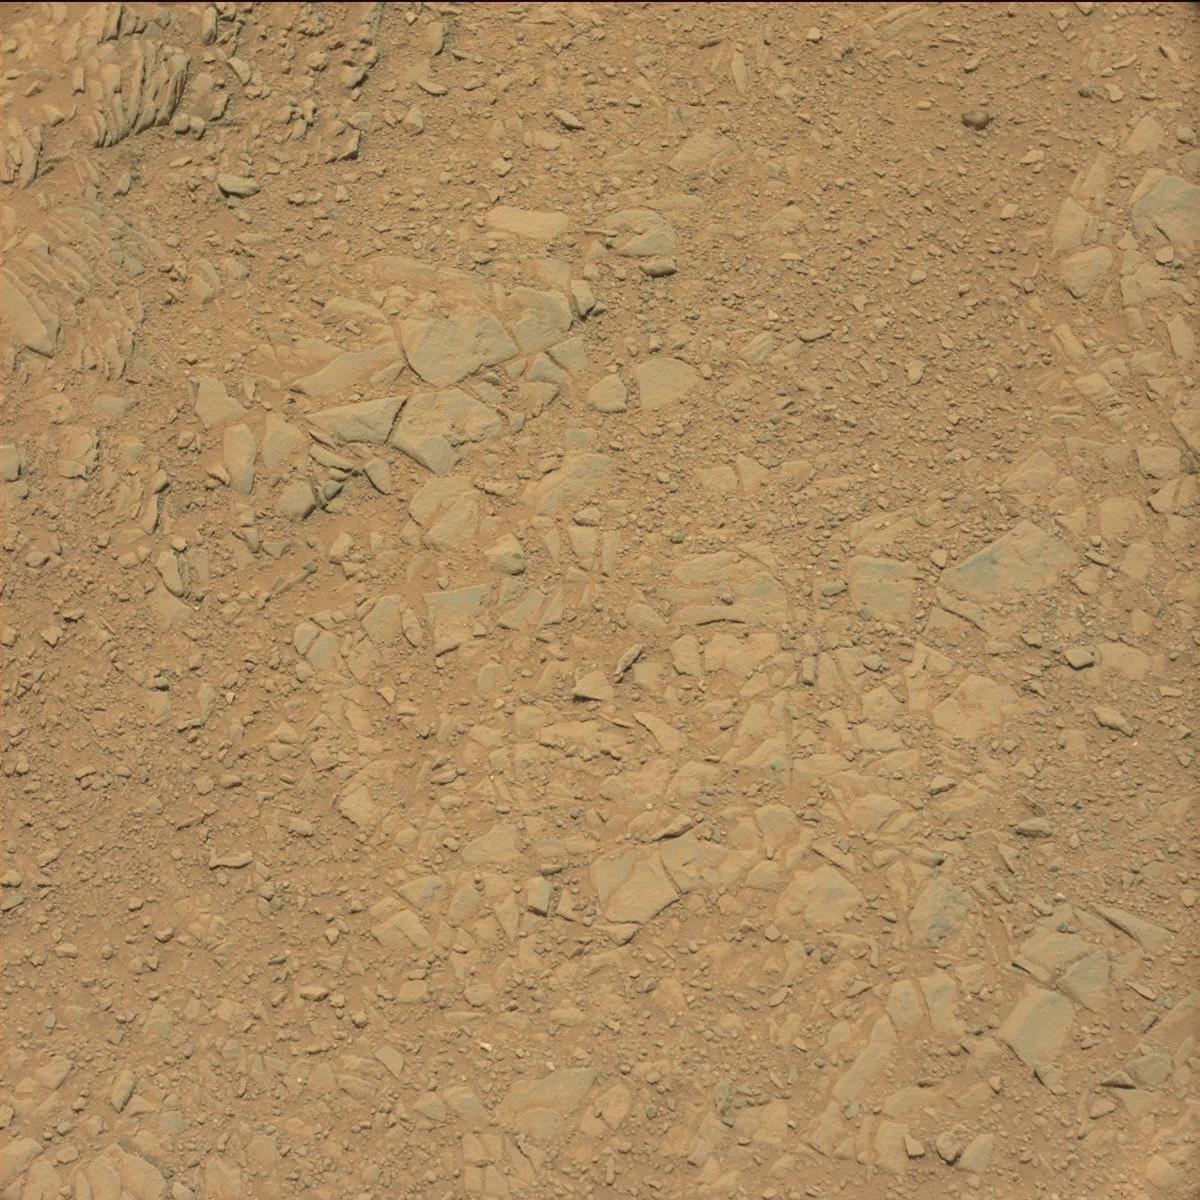
Terrain classes present: Bedrock, Rock, Sand / Soil